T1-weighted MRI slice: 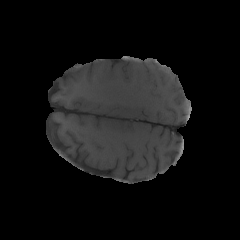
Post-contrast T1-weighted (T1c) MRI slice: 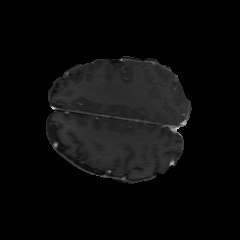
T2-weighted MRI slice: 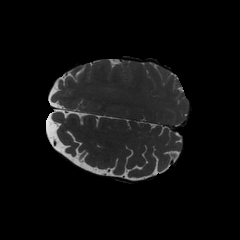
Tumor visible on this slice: yes